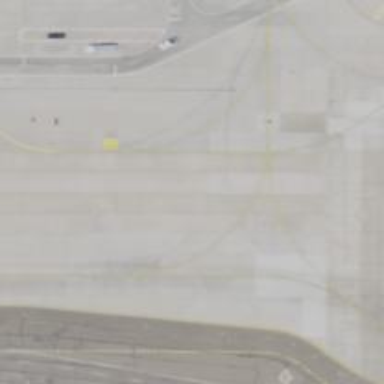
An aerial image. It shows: Image of taxiway at airport.